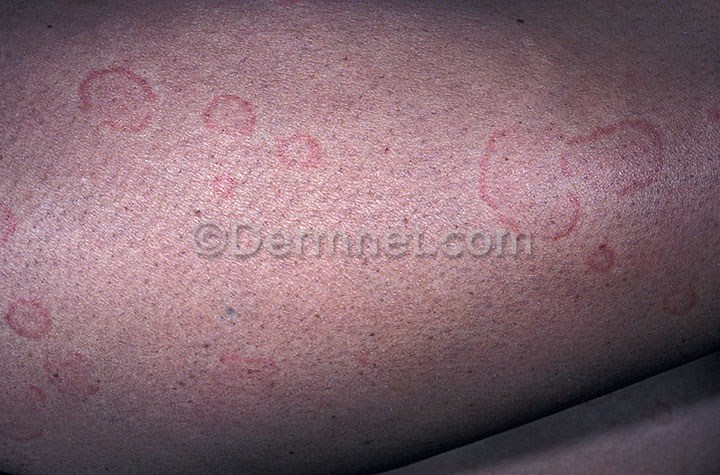
Disease: Urticaria Hives